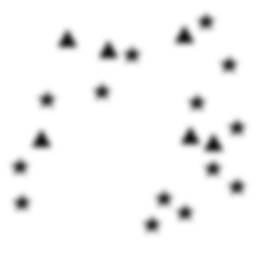
Squares: 0
Triangles: 6
Stars: 14
Total shapes: 20